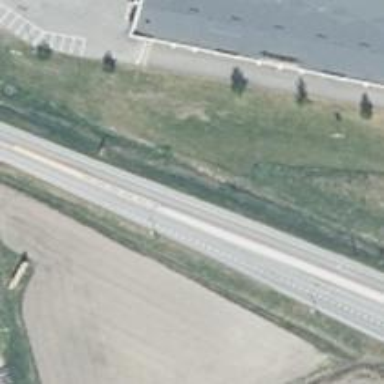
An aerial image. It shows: Asphalt trunk highway.